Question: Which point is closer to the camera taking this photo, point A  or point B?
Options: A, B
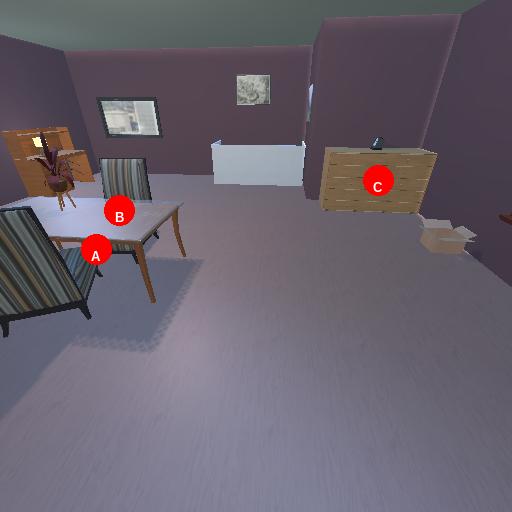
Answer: A